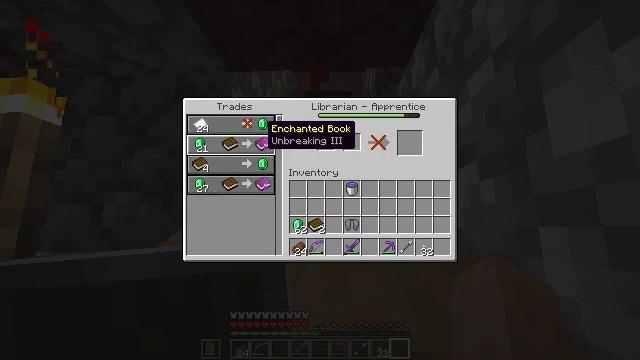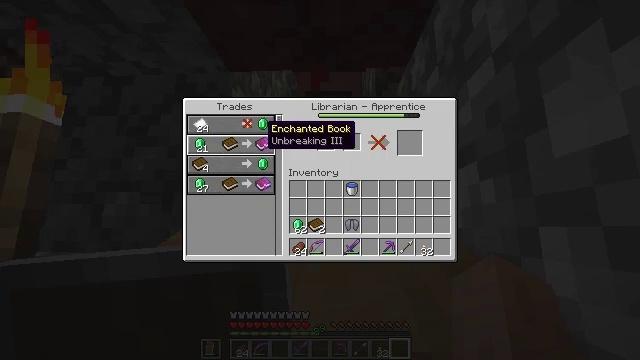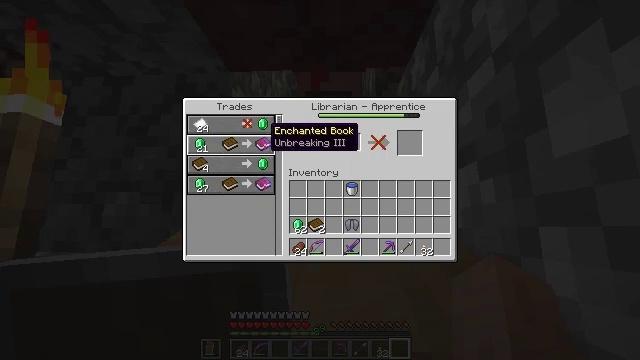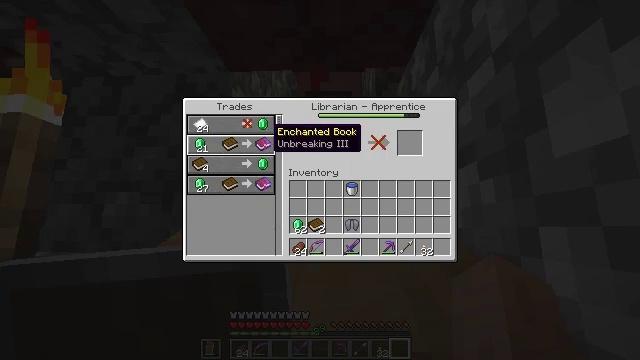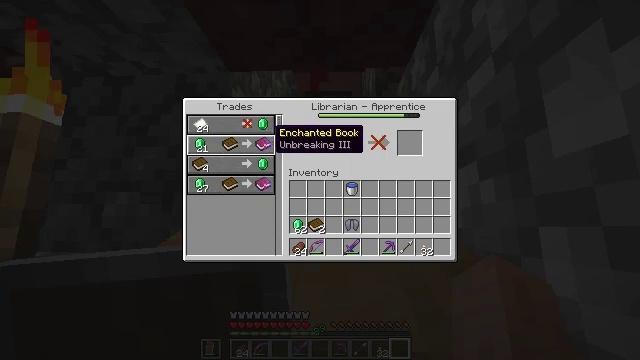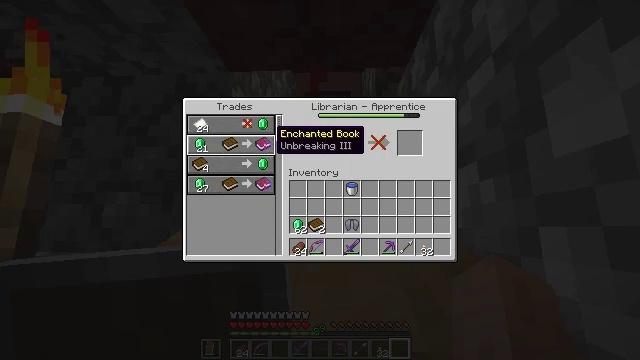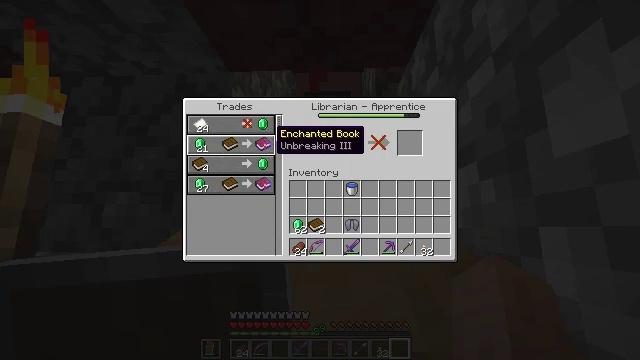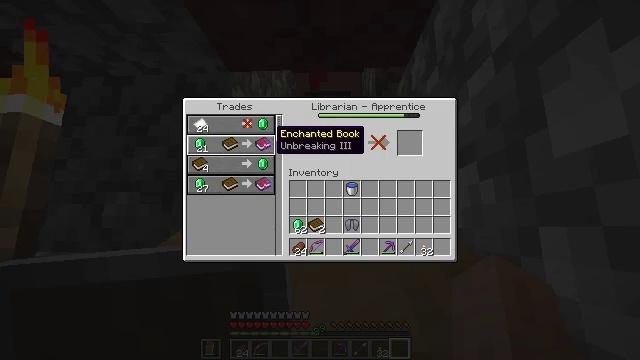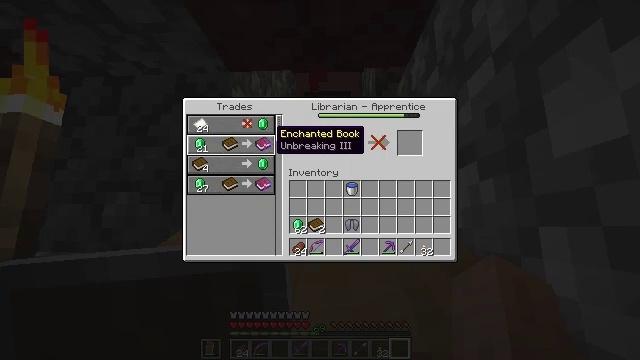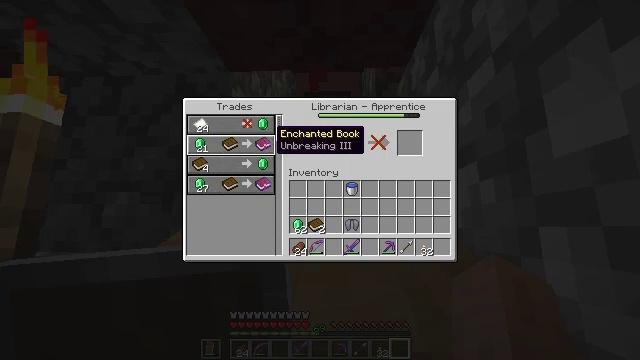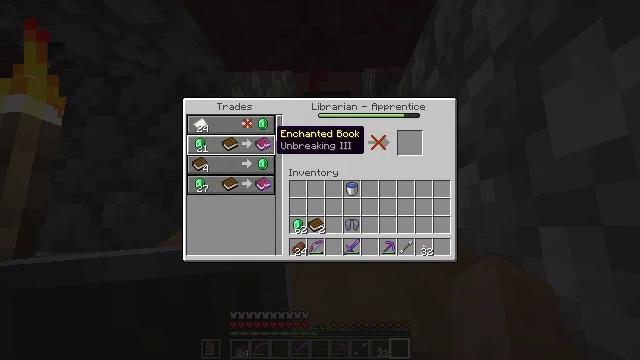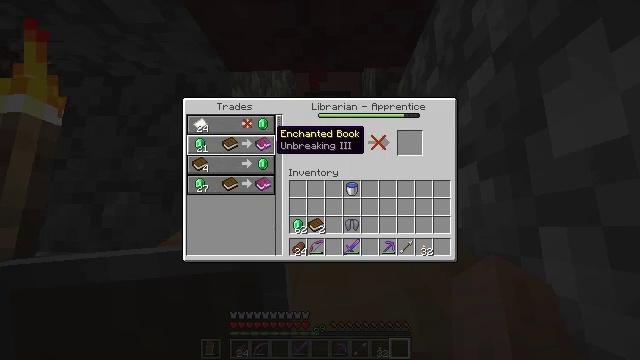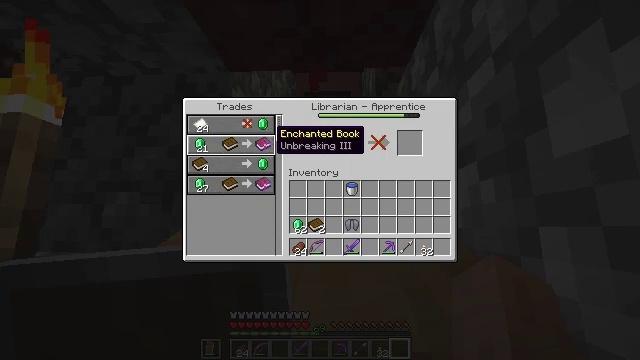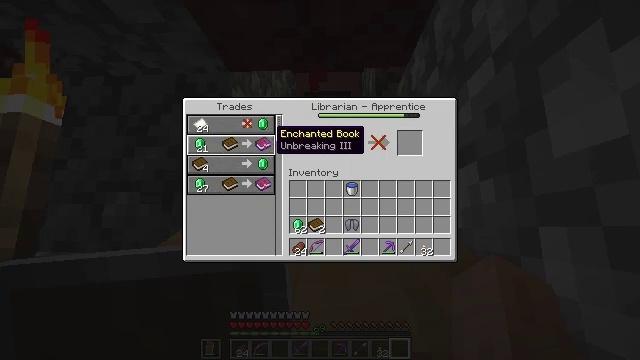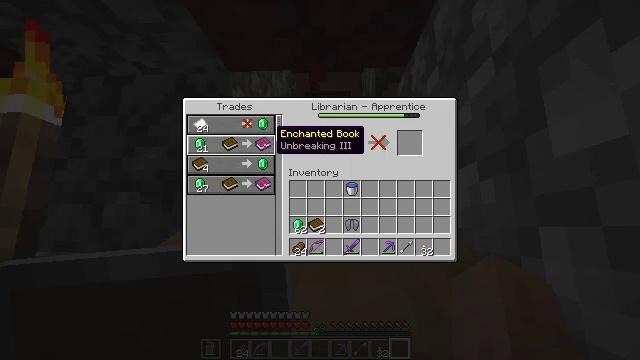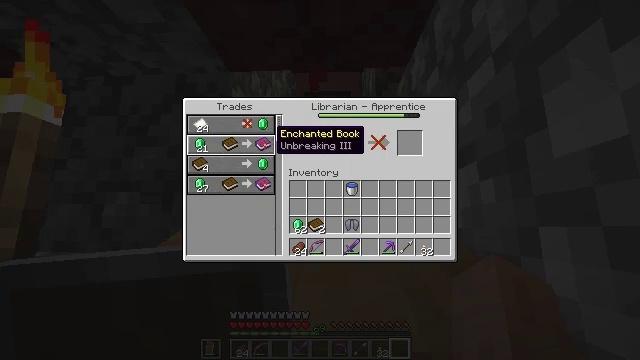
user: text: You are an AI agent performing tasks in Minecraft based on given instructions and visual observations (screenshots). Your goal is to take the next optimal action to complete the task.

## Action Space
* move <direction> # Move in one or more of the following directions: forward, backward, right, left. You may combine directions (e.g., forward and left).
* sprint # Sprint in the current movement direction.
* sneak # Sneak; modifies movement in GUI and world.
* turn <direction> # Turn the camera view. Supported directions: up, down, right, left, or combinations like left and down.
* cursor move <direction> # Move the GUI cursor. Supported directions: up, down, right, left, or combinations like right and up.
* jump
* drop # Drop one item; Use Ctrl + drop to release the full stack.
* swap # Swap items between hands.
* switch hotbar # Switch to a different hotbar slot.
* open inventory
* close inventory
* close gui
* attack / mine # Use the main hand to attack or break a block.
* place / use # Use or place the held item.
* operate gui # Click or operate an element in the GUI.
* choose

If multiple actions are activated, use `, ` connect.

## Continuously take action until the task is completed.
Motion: motion action
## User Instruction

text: Use a book on the enchanting table to get an enchanted book.
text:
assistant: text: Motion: no_op
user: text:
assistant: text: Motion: no_op
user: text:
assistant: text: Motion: no_op
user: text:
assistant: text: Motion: no_op
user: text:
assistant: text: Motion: no_op
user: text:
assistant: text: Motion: no_op
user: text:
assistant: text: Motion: no_op
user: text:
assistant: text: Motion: no_op
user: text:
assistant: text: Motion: no_op
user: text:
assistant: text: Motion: no_op
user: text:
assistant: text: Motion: no_op
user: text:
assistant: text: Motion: no_op
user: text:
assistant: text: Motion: no_op
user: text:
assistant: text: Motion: no_op
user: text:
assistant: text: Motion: no_op
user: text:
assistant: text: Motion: no_op
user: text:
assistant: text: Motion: no_op
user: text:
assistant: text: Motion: no_op
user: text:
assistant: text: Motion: no_op
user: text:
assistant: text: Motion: no_op
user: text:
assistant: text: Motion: no_op
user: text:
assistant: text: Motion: no_op
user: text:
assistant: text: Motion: attack / mine
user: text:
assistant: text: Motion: attack / mine
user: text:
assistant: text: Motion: no_op
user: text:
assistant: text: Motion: no_op
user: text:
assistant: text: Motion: turn right
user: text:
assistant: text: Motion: turn right
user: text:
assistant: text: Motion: turn right
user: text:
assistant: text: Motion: turn right